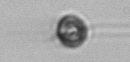
Label: flagellate